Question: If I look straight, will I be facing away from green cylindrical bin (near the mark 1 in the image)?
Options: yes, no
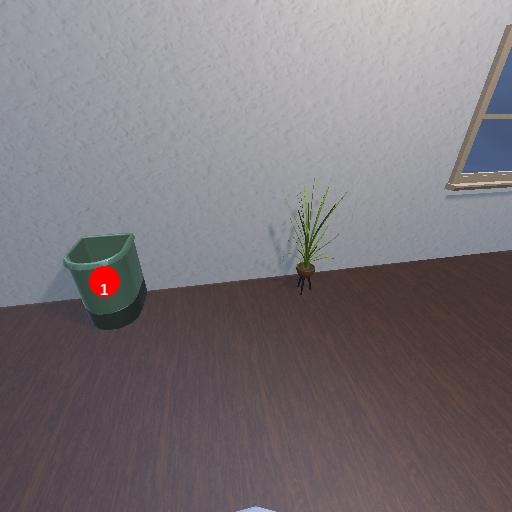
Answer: yes